В схеме, изображенной на рисунке 2, напряжение батарейки неизменно, а напряжение $U$ источника можно изменять. Оказалось, что при $U_1 =3~В$ ток через источник не идет.
При каком напряжении источника батарейка не будет разряжаться? График зависимости тока через лампочку от напряжения на ней приведен на рисунке 3.
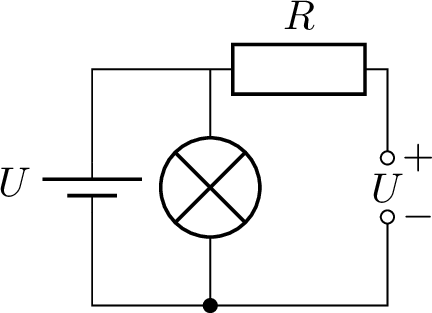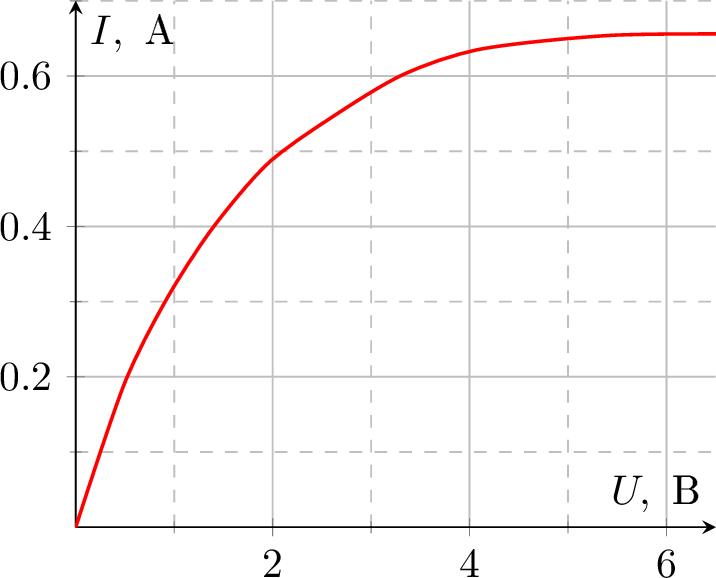
Ответ: Из условия задачи ясно, что напряжение батарейки $U_6=U_1=3~В$. Для того чтобы батарейка не разряжалась, ток в цепи должен обеспечивать только источник. Поэтому$$U_2=U_1+I_1R\approx 6.3~В$$(здесь $I_1\approx 0.55~А$ — ток в лампочке при напряжении $U_1$ на ней).
Темы:
T, Электричество, Всероссийские, Электрические цепи, Графическое решение